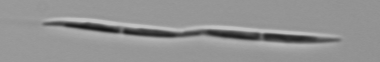
Label: Pseudo-nitzschia